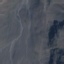
Label: HerbaceousVegetation